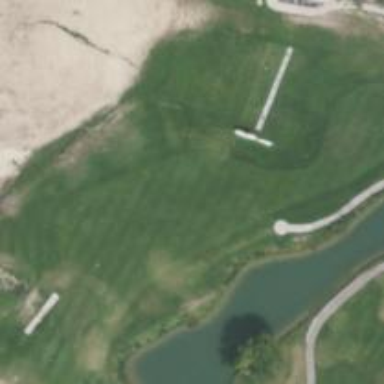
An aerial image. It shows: View of golf hole.